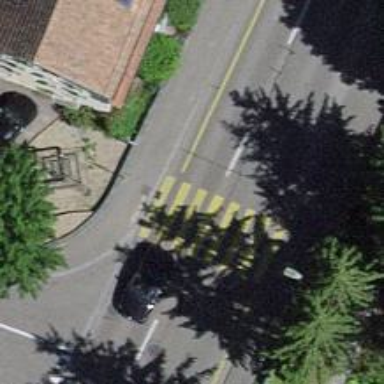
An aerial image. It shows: Uncontrolled zebra crossing on the road.